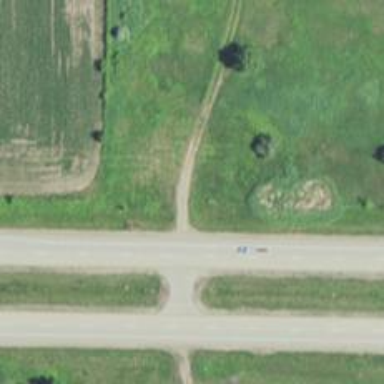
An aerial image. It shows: Trunk highway.